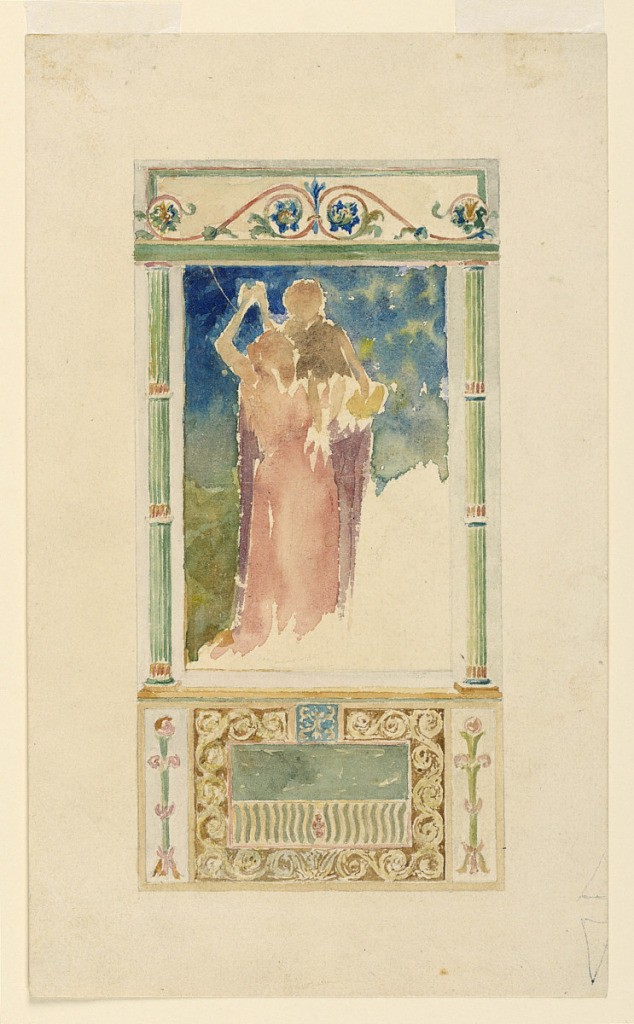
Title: Design for a Memorial Window
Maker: John La Farge, American, 1835–1910
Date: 1880–1900
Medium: Graphite and watercolor on paper
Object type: Drawing
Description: Unfinished project, showing two standing figures. Renaissance-type enframement with arabesques at top, flanking colonettes and inscriptional plaque below.